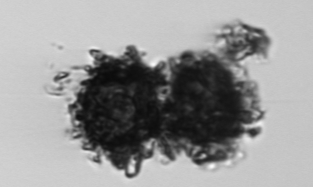
Label: Thalassiosira_TAG_external_detritus